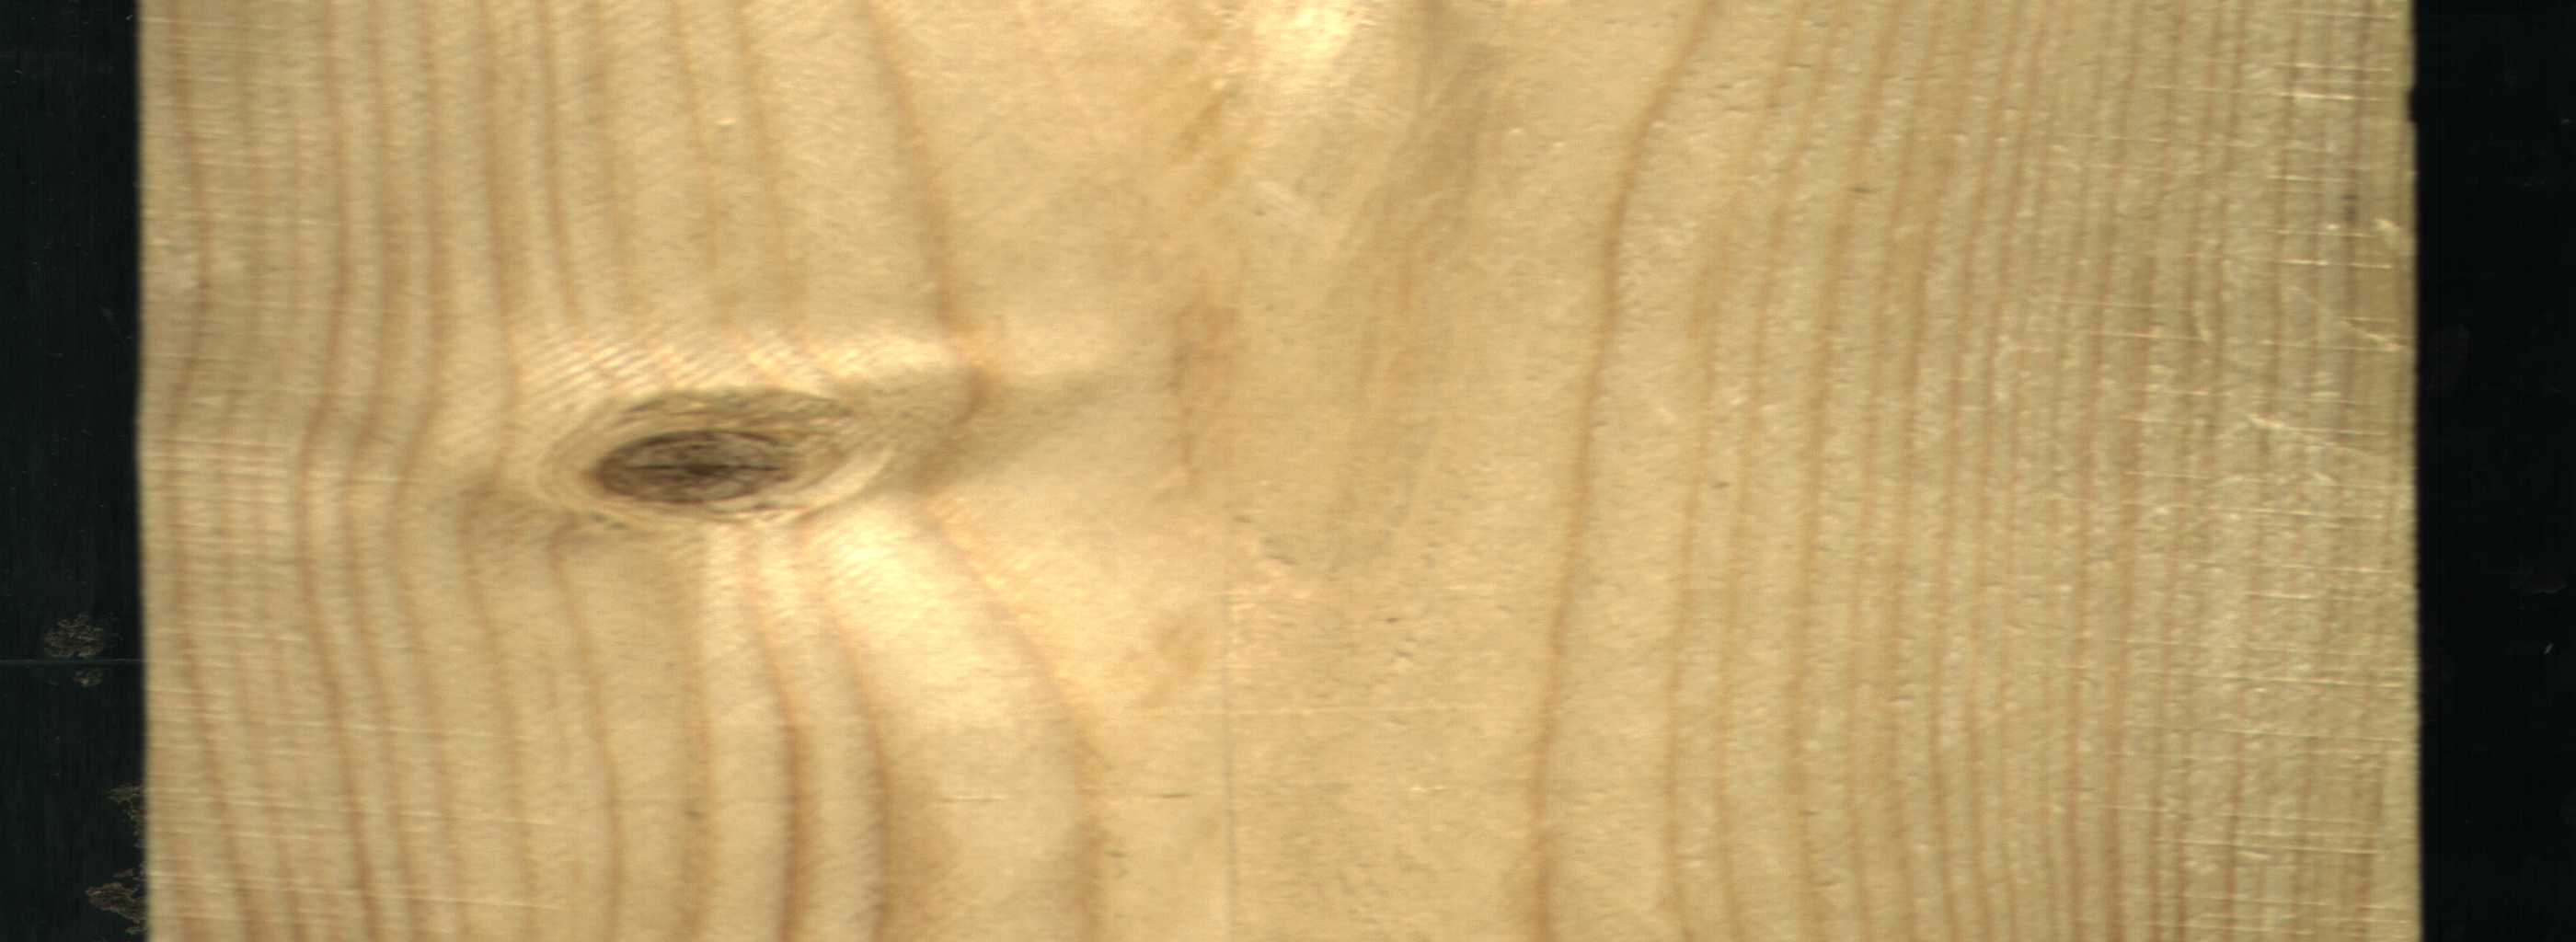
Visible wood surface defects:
knot_with_crack
knot_with_crack
Live_Knot